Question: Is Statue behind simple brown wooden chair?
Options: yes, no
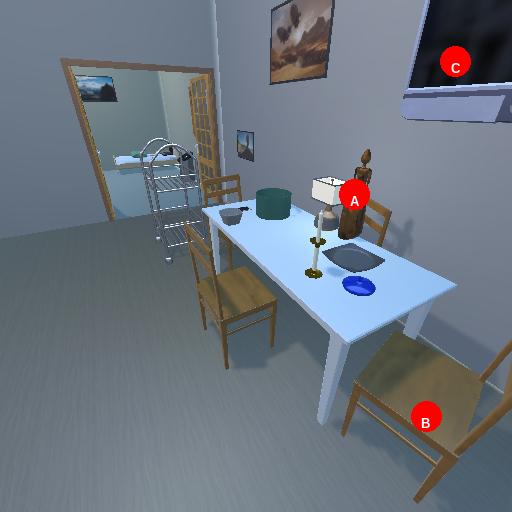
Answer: yes